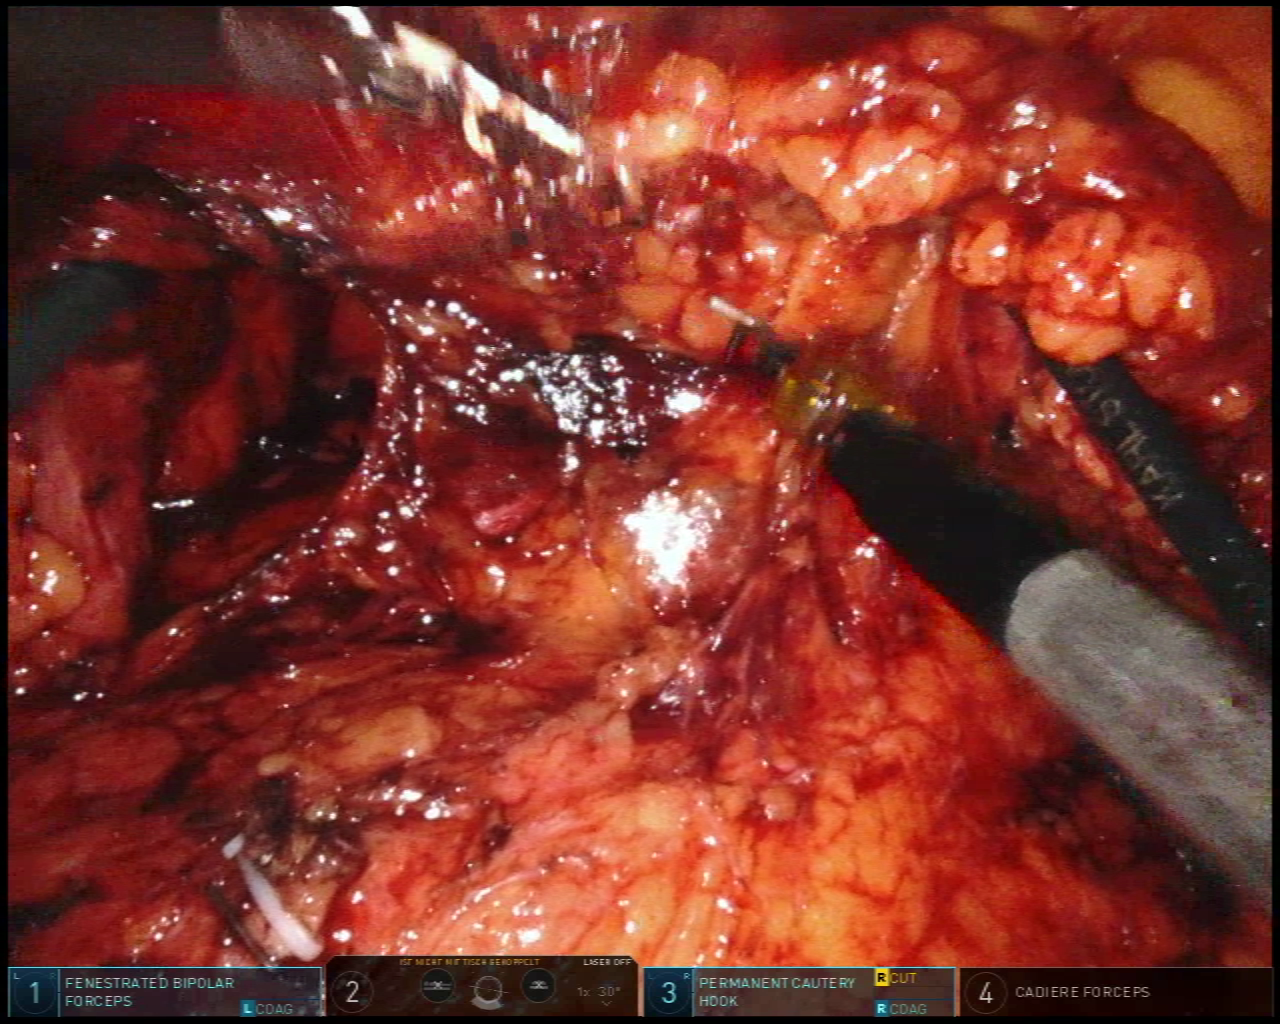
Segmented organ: ureter
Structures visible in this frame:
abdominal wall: no
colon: no
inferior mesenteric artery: no
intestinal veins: no
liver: no
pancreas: no
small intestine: no
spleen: no
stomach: no
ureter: yes
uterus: no
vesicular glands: no